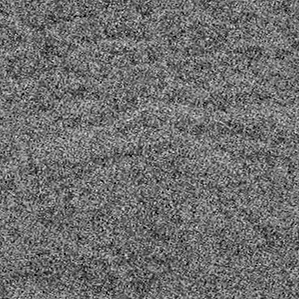
Label: frost